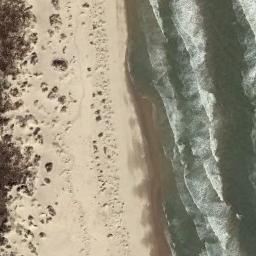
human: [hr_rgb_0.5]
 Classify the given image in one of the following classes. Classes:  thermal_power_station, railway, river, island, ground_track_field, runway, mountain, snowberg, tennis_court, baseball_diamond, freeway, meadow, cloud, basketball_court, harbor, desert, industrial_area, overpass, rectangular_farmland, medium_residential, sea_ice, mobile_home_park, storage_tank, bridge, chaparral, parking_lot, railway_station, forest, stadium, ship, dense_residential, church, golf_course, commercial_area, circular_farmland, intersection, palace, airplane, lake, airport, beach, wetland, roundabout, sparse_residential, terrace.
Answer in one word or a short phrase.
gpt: beach